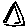
Label: triangle